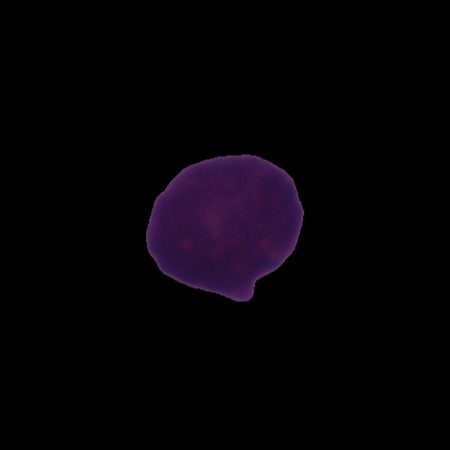
Label: healthy